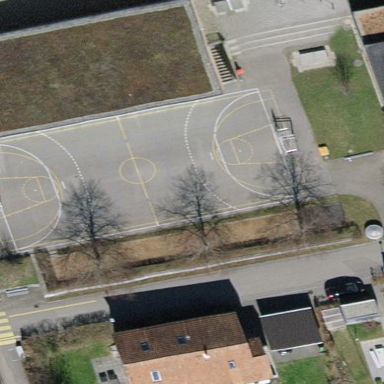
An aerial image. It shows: Soccer field with asphalt surface.